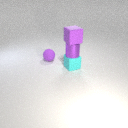
small cyan rubber cube below small purple rubber cube